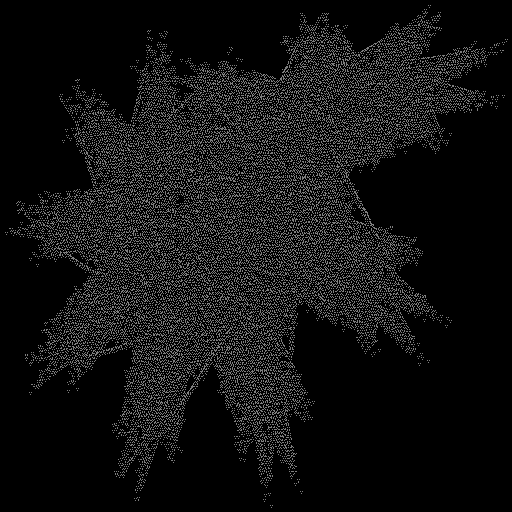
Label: involucre